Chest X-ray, PA view. Patient: 57 years old, sex F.
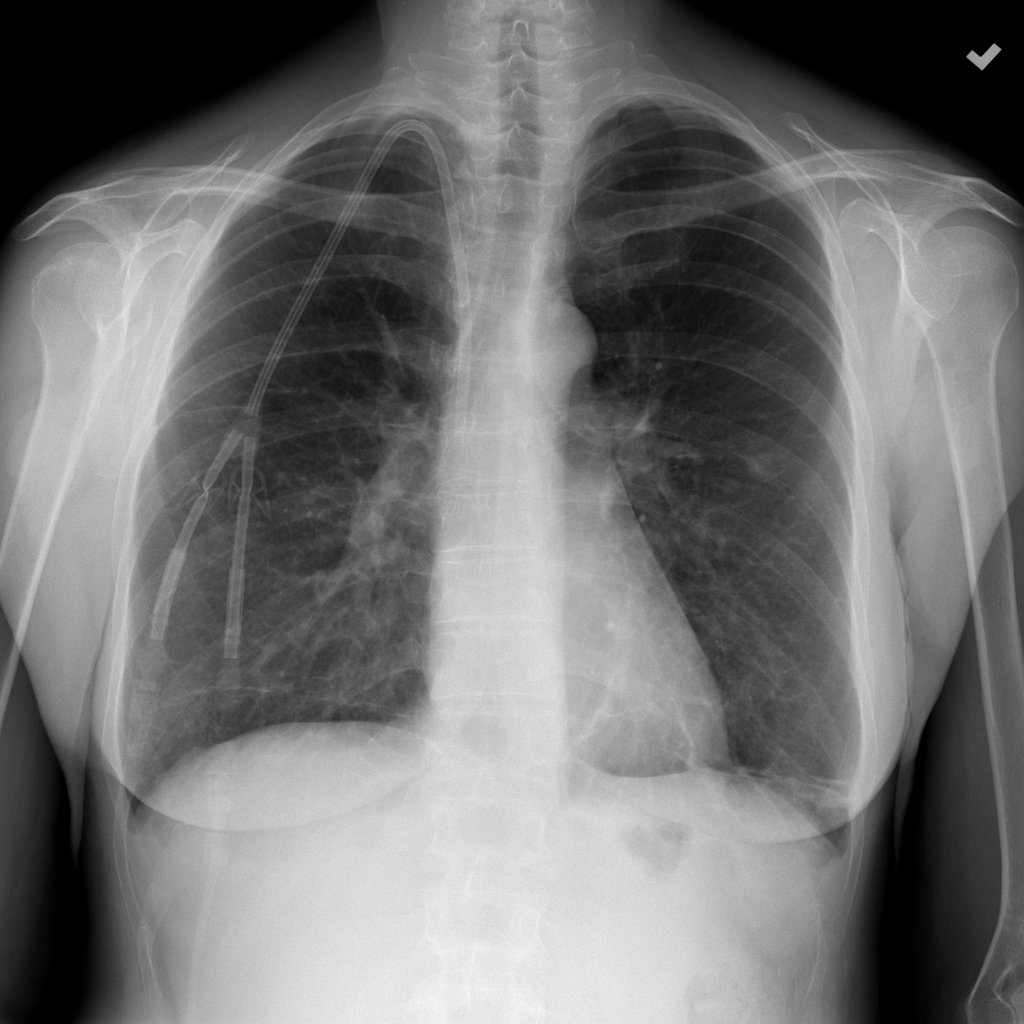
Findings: Nodule